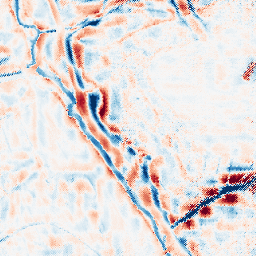
Category: wavelet
Decomposition family: wavelet_dwt
Decomposition parameters: wavelet: sym4
level: 4
Upsampling method: regularized
Upsampling parameters: scale: 4
lambda_reg: 0.1
Upsampling scale: 4